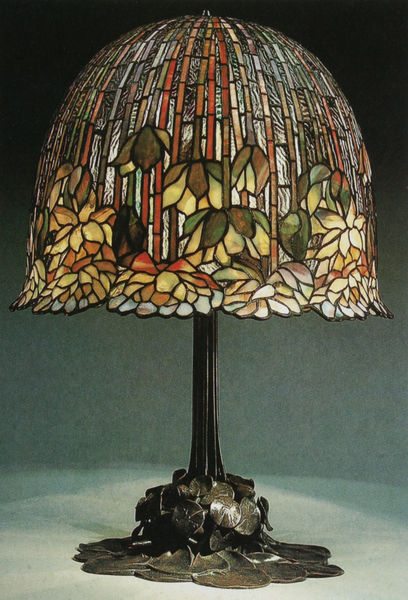
Titel: Lampe
Künstler: Tiffany Studios
Standort: New York (New York)
Institution: The Metropolitan Museum of Art
Schlagwörter: blätter, fuß, gelb, grün, blume, blumen, braun, bunt, glas, grau, hell, lampe, licht, weiss, blüte, blüten, rot, schirm, schilf, lampenschirm, abstrakt, amerika, jugendstil, tischlampe, metall, bronze, striche, foto, fotografie, art deco, opak, blei, blüttenblätter, tiffany, lamenschirm